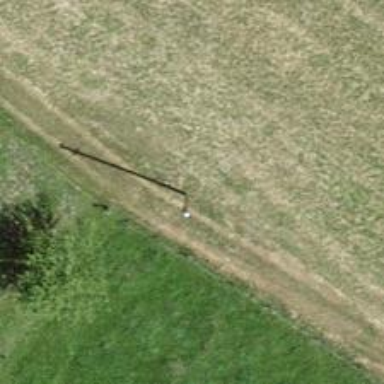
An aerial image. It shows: Power pole.